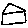
Label: house